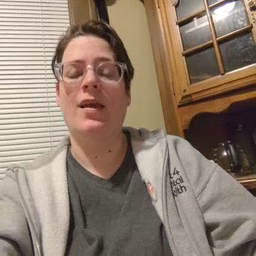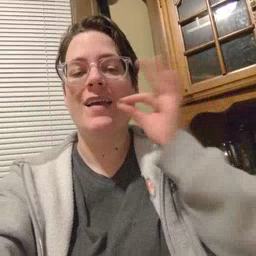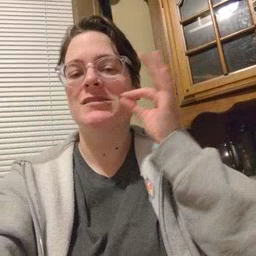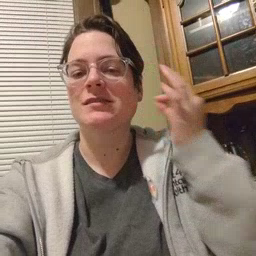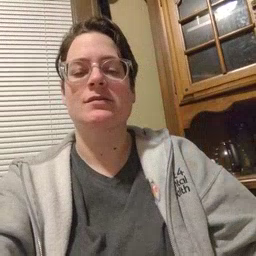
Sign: cat